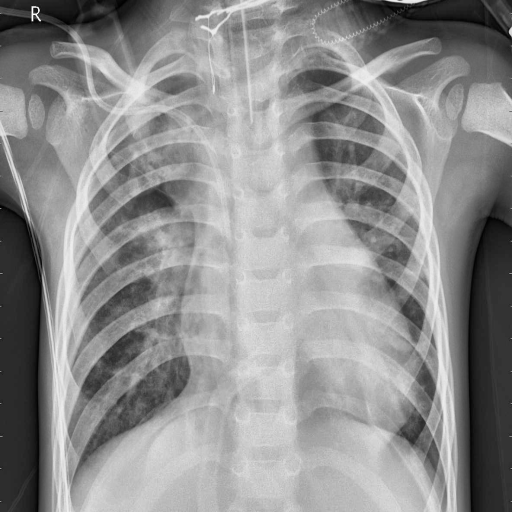
Finding: PNEUMONIA